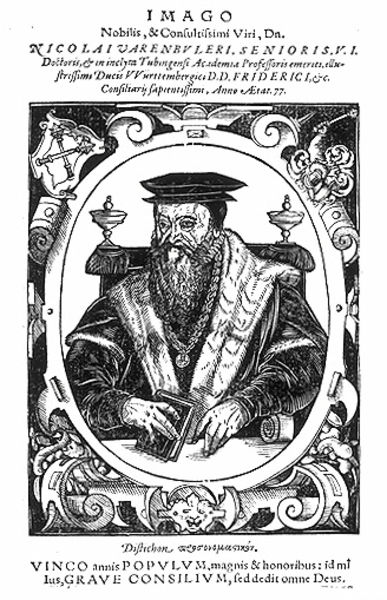
Titel: Bildnis des Nikolaus Varenbüler
Künstler: Hans Ulrich Alt
Institution: (Seriendruck)
Schlagwörter: chair, hands, hat, king, lamp, ornate, pope, priest, religious, swords, throne, white, black, face, nose, old, portrait, robe, seat, sitting, table, gown, picture, print, woodcut, man, crossed, eyes, male, noble, scroll, drawing, black and white, decoration, frame, ornament, oval, bonnet, cap, coat, fur, mouth, scarf, etching, illustration, beard, cross, necklace, letter, reading, italy, human, royal, ancient, history, ink, italian, art, engraving, medieval, crest, fingers, shield, book, doctor, medal, christian, bible, round, royalty, latin, grave, text, scholar, curves, image, medallion, chain, framed, ermine, e, brows, finials, title, cartouche, necklet, cover, document, nobel, lettering, scientist, heraldry, nicholas, nicolas, medalion, imago, nicholus, nicolai, imago nobilis, bool, nobilis, vinco, mortarboard, portraot, frederick, ermin, viri, senioris